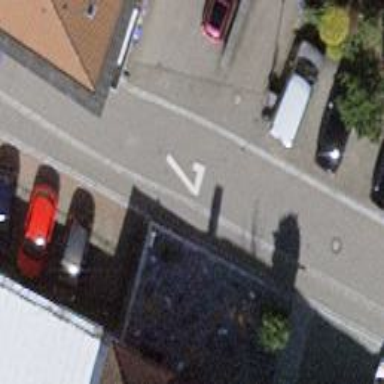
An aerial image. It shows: Living street with asphalt surface and opposite cycleway.